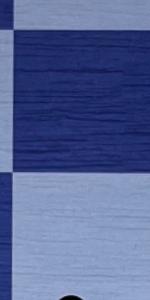
Label: Empty